Question: I interpret '..' as previous directory so I expect '/' == '/home/..'. I tried:
1. ls -a /
2. ls -a /home/..
and was expecting same result. But the result was different a little.
What am I doing wrong?

The result of 'ls -a /home/..':
> - - - - - - - - - - - - - - - - - - - - - - -
The result of 'ls -a /':
> - - - - - - - - - - - - - - - - - - - - - - -
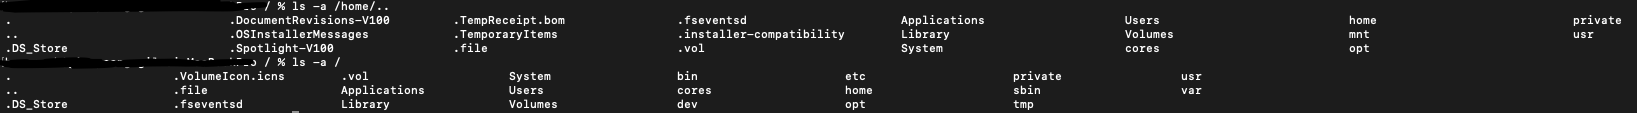
Answer: '/home' is a symlink. On a 10.15 system, it's a symlink to '/System/Volumes/Data/home', so '/home/..' is '/System/Volumes/Data'.